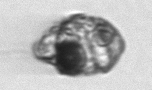
Label: Proterythropsis